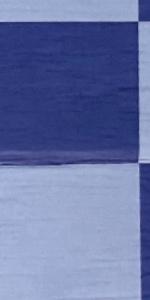
Label: Empty